Question: I am receiving following warning prior to submission to the AppStore
The app references non-public selectors in Payload/myapp.app/myapp operationCompleted:
I tried to search for the 'operationCompleted' method in my workspace but can't find anything.
It seems like I am not using the method anywhere.
How should I proceed?

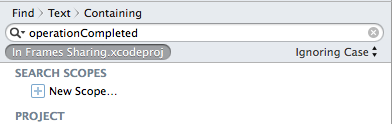
Answer: You may get this warning just for using a selector in your own code or third party code that has the same name as some selector that is marked as non-public. Happens to me all the time. 'Never got rejected for it.'
<URL>